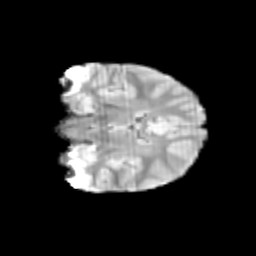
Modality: T2w
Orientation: coronal
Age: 11
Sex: female
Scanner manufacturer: siemens
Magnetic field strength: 3 T
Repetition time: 3.8 s
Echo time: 0.07 s